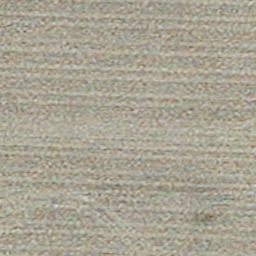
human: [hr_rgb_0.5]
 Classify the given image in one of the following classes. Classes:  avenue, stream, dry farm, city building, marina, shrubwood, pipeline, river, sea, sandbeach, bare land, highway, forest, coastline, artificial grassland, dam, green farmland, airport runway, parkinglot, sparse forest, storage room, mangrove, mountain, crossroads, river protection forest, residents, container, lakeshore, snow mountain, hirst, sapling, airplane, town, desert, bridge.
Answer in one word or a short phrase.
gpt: dry farm